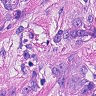
Metastatic tissue present: yes